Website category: university
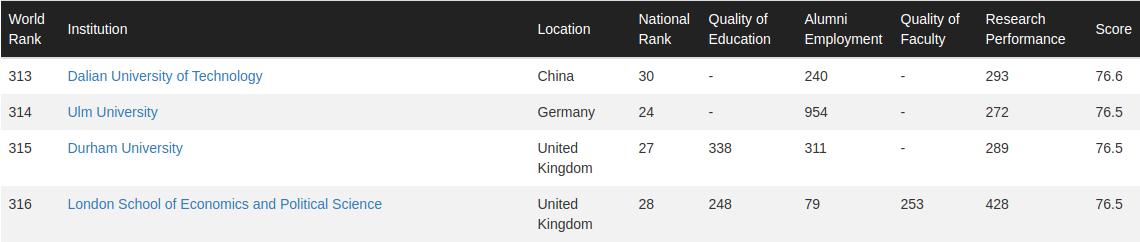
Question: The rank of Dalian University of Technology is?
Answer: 313

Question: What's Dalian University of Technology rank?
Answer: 313

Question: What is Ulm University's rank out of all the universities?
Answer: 314

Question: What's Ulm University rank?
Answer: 314

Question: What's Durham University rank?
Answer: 315

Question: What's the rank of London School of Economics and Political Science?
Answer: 316

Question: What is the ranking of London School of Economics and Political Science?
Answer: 316

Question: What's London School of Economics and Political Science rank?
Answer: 316

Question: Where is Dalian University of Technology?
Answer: China

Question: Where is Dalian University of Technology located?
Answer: China

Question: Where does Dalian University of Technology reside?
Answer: China

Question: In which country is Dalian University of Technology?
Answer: China

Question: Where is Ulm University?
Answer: Germany

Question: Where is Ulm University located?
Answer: Germany

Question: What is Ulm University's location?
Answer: Germany

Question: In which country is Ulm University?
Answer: Germany

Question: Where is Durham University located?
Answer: United Kingdom

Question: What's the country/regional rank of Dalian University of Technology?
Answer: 30

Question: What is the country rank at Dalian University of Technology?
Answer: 30

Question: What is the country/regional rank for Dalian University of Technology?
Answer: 30

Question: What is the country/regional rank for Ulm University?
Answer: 24

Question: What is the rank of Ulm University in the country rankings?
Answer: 24

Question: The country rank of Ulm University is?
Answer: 24

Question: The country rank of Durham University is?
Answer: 27

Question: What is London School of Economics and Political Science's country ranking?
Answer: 28

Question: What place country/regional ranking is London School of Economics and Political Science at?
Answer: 28

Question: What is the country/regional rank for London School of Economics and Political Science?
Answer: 28

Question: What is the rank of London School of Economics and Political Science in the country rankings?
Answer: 28

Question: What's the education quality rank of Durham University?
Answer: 338

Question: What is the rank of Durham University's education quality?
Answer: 338

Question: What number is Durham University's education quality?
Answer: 338

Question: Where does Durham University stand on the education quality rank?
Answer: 338

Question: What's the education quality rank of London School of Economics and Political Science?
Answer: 248

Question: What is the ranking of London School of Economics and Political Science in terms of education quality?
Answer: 248

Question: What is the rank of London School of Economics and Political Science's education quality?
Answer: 248

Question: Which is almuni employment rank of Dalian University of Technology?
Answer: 240

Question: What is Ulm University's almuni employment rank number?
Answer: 954

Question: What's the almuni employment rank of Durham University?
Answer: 311

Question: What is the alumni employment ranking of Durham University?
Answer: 311

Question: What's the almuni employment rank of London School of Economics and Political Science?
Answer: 79

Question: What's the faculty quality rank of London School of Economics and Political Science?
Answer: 253

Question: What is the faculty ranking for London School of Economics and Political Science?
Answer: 253

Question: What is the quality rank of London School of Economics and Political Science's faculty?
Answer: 253

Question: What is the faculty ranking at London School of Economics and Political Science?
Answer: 253

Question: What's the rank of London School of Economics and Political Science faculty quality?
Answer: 253

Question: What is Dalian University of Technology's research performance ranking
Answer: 293

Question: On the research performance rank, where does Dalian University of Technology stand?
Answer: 293

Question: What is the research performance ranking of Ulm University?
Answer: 272

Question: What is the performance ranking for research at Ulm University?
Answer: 272

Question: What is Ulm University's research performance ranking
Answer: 272

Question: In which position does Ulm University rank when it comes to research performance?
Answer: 272

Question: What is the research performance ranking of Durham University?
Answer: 289

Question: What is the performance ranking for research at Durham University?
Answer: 289

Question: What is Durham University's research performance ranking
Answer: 289

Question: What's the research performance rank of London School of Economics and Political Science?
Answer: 428

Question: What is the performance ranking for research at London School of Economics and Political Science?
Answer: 428

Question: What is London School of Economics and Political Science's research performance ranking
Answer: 428

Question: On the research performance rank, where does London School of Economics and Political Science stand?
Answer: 428

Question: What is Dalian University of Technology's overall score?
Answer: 76.6

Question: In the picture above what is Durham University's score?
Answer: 76.5

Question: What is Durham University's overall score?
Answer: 76.5

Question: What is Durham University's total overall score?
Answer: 76.5

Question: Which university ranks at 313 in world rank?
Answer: Dalian University of Technology

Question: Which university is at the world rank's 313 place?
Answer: Dalian University of Technology